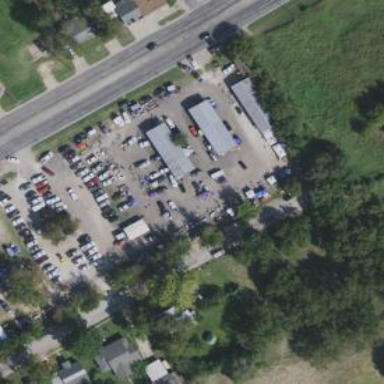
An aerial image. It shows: Marketplace.